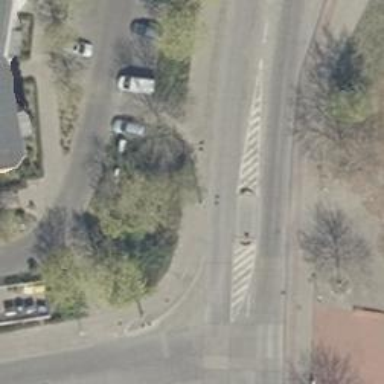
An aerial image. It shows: Concrete footway with uncontrolled crossing.